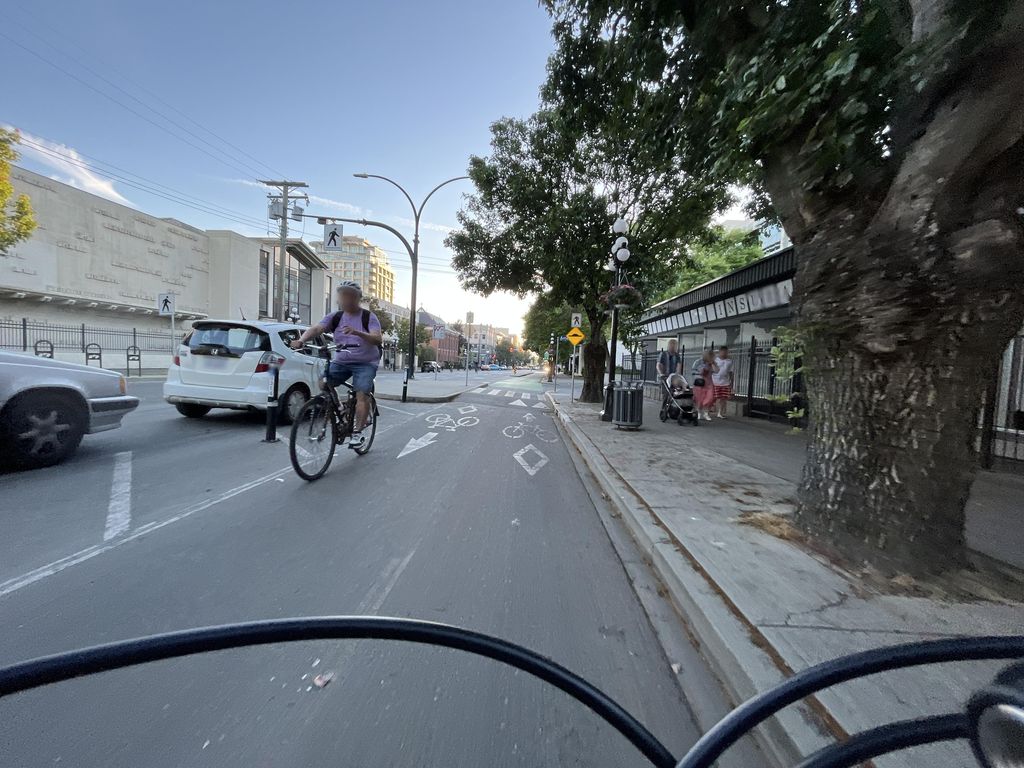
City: victoria